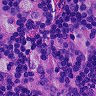
Metastatic tissue present: no